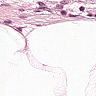
Metastatic tissue present: no